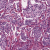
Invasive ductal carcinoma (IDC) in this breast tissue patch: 0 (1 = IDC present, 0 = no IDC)